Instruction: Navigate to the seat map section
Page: seats
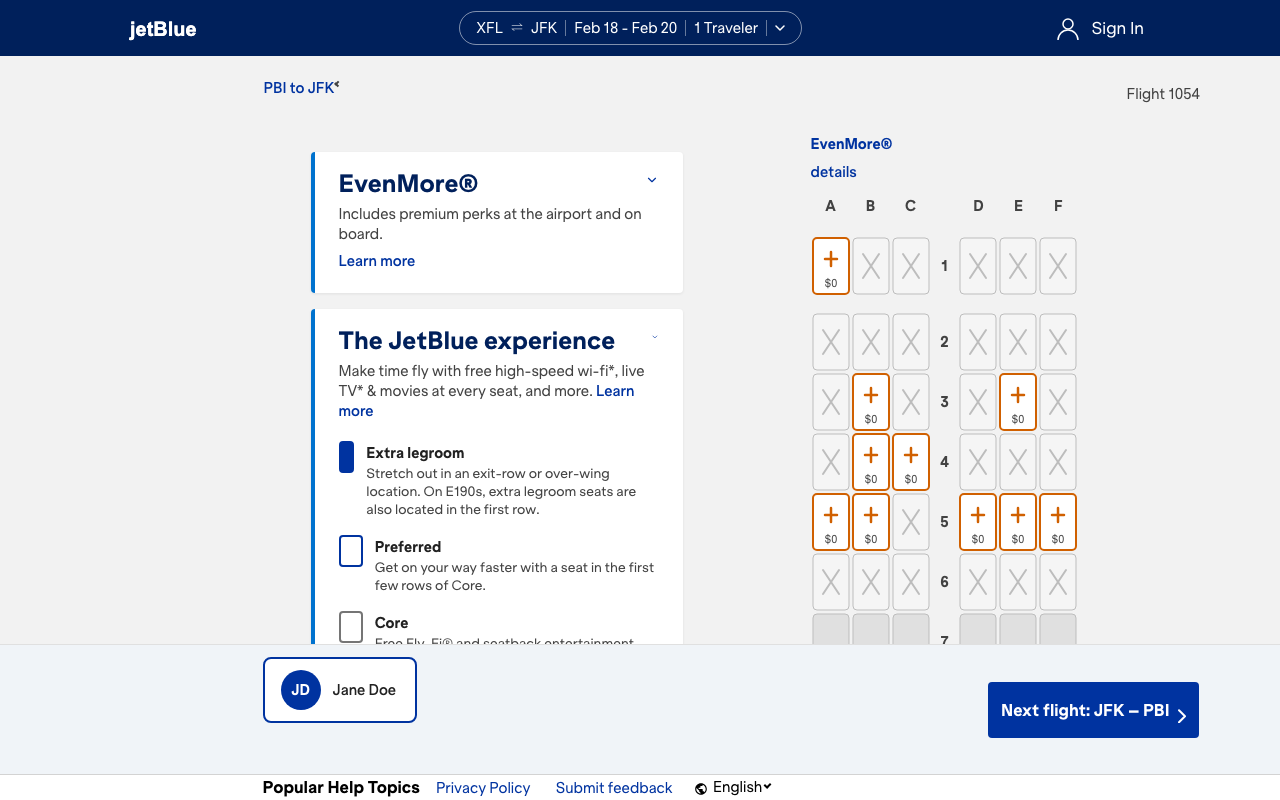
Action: scroll